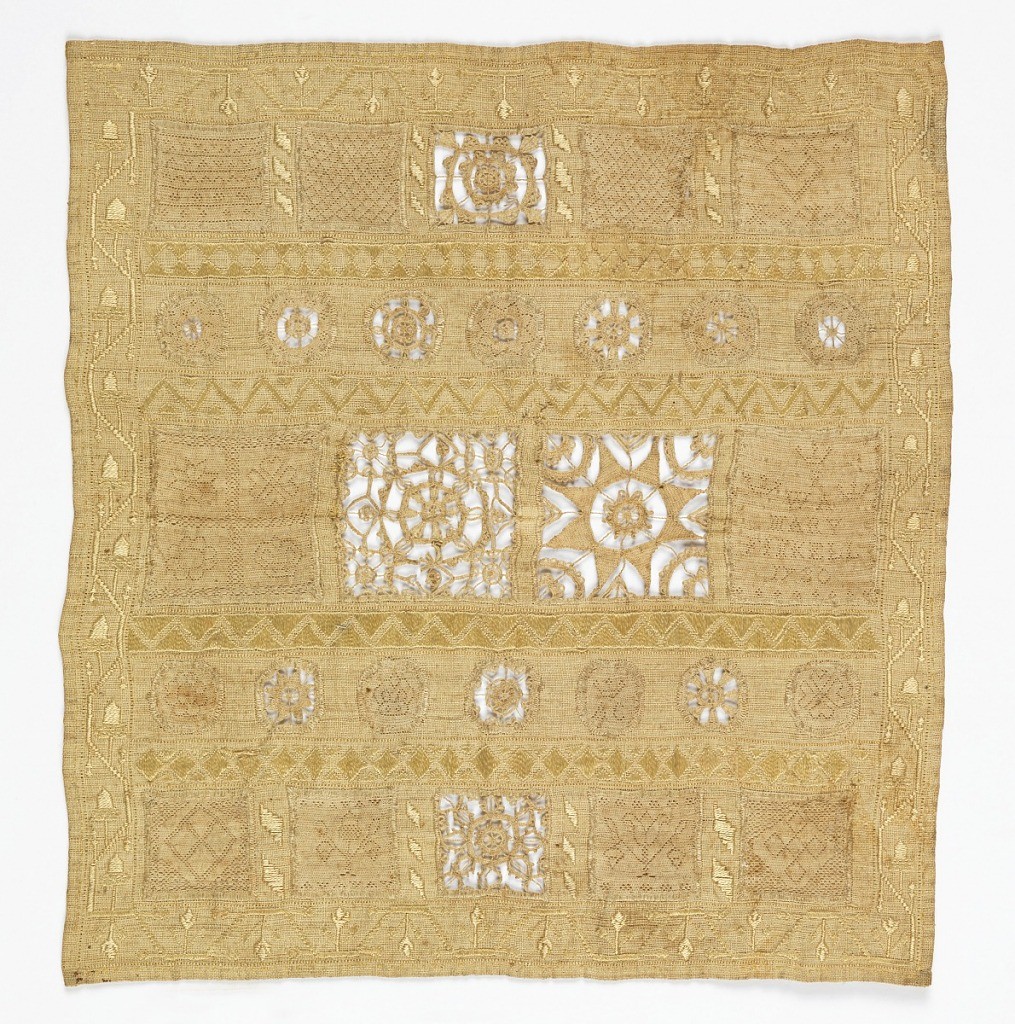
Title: Sampler
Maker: Mary Finkel, English. n.d.
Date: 1730
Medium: silk and linen embroidery on linen foundation Technique: embroidered in counted satin and double running stitches, needle lace fillings in cutwork areas, on plain weave foundation Label: Silk and linen embroidery with needle-lace fillings on linen
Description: Small square sampler with bands of circles and squares filled with needle lace in a variety of patterns including hearts, crowns, flowers, and geometric motifs. One hollie point square has three crowns, WA, Mary Finkel 1730, and AC beneath the crowns. Border of acorns and plants.